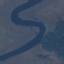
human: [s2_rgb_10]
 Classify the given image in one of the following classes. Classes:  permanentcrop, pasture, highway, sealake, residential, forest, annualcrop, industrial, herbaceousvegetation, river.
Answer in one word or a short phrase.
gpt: River